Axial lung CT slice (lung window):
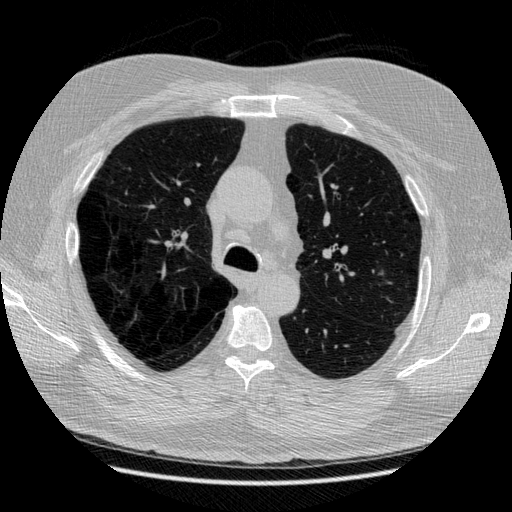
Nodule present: yes
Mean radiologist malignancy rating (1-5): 3.5